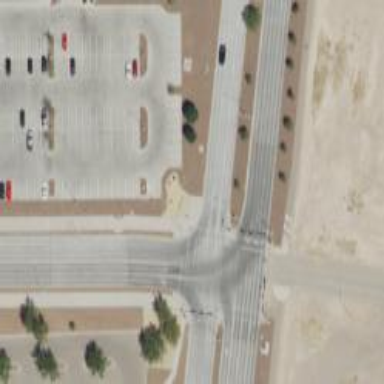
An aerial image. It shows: Crossing on the road with line markings.